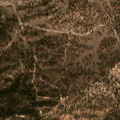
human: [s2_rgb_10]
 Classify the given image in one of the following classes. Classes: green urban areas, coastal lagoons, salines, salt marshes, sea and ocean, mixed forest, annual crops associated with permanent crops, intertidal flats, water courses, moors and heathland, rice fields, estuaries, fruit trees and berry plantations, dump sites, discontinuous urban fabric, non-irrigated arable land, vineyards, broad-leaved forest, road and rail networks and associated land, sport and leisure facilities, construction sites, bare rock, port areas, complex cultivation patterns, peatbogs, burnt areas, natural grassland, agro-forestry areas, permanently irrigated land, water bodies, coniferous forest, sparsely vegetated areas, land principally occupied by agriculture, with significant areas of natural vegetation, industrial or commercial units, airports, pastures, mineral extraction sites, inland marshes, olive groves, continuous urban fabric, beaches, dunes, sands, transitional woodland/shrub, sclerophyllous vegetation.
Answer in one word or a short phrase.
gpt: agro-forestry areas